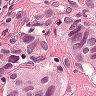
Metastatic tissue present: yes